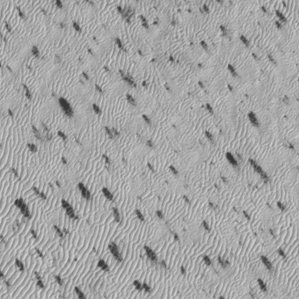
Label: frost